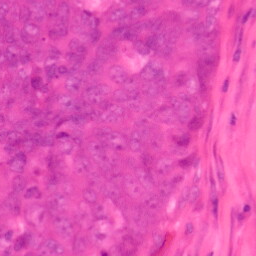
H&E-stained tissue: Colon